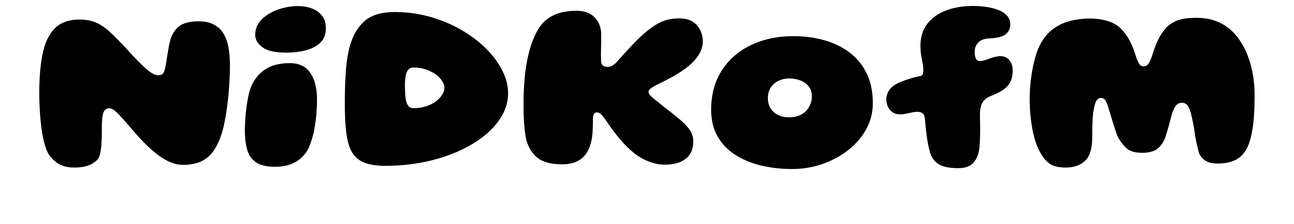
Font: Gluten_ExtraBold